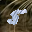
Label: 5